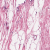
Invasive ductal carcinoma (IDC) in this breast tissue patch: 0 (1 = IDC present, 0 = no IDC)